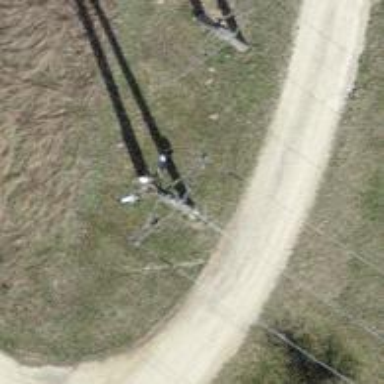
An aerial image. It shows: Power pole.